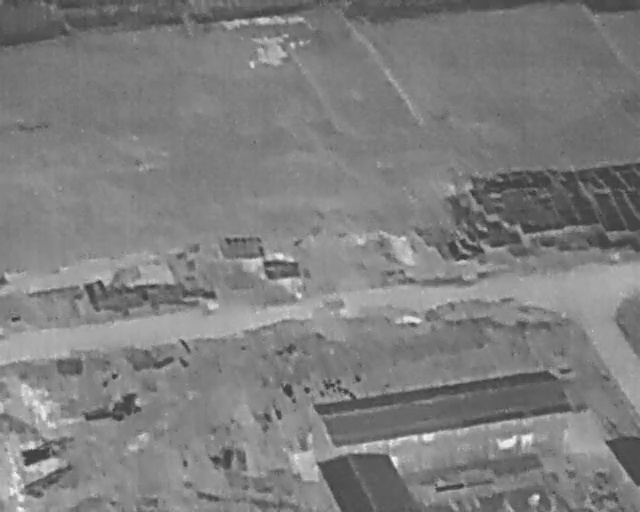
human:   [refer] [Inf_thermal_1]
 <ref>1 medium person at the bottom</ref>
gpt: <box>[[60, 89, 63, 91, 2]]</box>